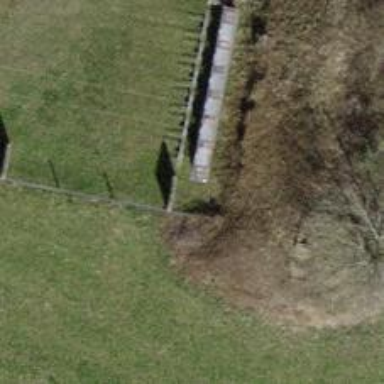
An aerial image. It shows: Retaining wall.